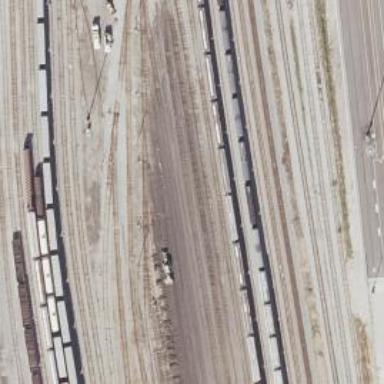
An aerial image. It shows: Railway yard.